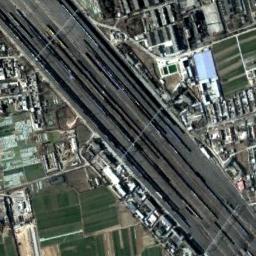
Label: railway